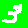
Digit: 3